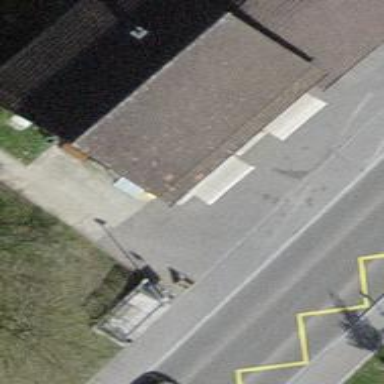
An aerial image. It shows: Post box is visible.